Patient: sex M, age 78
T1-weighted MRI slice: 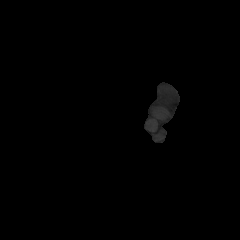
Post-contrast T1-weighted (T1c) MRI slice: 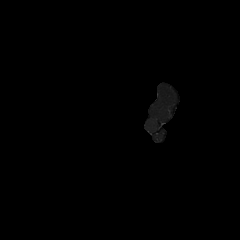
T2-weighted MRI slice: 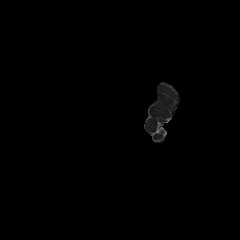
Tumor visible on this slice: no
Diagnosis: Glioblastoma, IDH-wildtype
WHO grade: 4